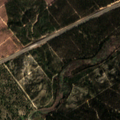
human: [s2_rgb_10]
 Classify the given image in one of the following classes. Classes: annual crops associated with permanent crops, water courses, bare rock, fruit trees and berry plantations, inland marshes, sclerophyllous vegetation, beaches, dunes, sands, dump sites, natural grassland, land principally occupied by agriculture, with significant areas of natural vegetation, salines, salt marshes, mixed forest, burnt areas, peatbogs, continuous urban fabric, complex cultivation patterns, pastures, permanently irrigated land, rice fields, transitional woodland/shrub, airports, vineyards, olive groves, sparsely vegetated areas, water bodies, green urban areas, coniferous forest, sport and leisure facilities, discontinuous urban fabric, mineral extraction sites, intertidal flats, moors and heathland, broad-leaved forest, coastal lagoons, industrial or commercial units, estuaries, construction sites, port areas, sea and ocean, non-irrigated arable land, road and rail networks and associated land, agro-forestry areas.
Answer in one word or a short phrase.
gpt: broad-leaved forest, mixed forest, transitional woodland/shrub